Question: I try to use paginate with kaminari. My project used bootsrap css, and the result is so ugly:)

The html is generated by nokogiri
'''
<nav class="pagination">
<span class="first">
<a href="/admin/book_borrow/borrow?locale=en">" First</a>
</span>
<span class="prev">
<a rel="prev" href="/admin/book_borrow/borrow?locale=en">" Prev</a>
</span>
<span class="page">
<a rel="prev" href="/admin/book_borrow/borrow?locale=en">1</a>
</span>
<span class="page current">
2
</span>
<span class="page">
<a rel="next" href="/admin/book_borrow/borrow?locale=en&amp;page=3">3</a>
</span>
<span class="page">
<a href="/admin/book_borrow/borrow?locale=en&amp;page=4">4</a>
</span>
<span class="next">
<a rel="next" href="/admin/book_borrow/borrow?locale=en&amp;page=3">Next "</a>
</span>
<span class="last">
<a href="/admin/book_borrow/borrow?locale=en&amp;page=4">Last "</a>
</span>
</nav>
'''
I want something like pagination in bootstrap page, how I can do?
Please help!
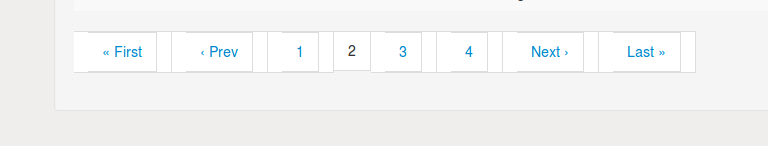
Answer: After I posted this question I found the solution:
<URL>.
Just go to the console and type:
'''
rails generate kaminari:views bootstrap4
'''
It will download some Haml files to your application, and the views are changed. It also supports bootstrap 2 and 3 e.g
'''
rails generate kaminari:views bootstrap3
'''
Here are some themes for Kaminari views: <URL>